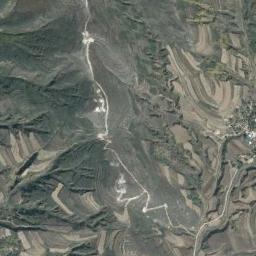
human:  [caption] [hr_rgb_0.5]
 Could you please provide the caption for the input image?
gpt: The folded mountain consists of some ridges and valleys and some fields are next to the mountain .

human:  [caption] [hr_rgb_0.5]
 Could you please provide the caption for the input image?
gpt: There are many trees on the mountain .

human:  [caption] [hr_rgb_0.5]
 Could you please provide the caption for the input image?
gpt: There are many terraces on this mountain, And a white path crosses through the mountains .

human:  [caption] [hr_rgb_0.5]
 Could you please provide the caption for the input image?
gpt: The mountain is full of black soil .

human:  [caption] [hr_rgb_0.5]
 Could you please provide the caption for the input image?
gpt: There are some terraces and a river on the mountain .